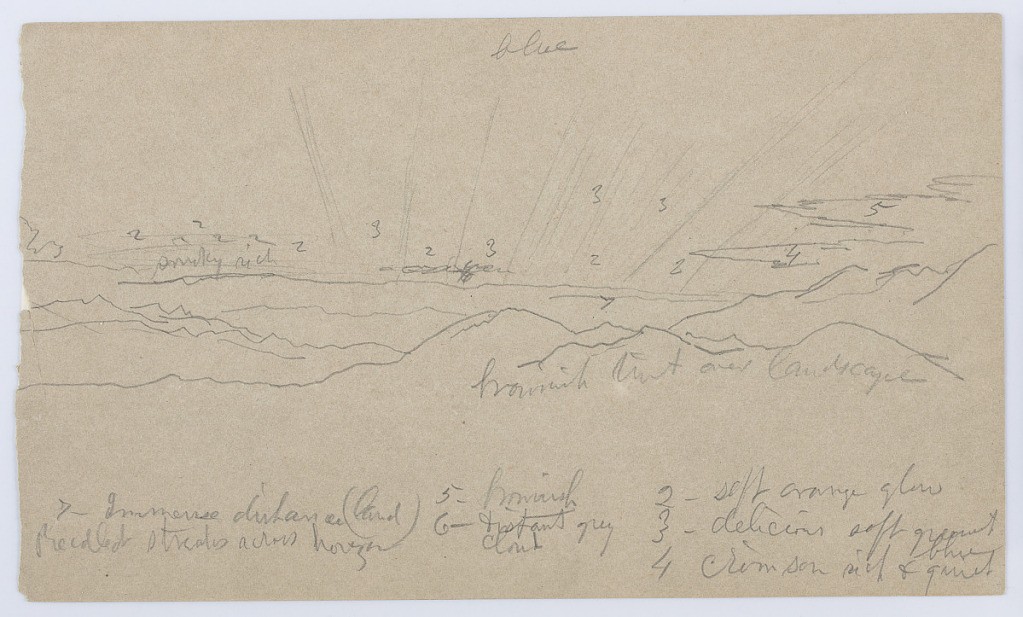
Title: Sunbeams over Mountains, Jamaica
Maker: Frederic Edwin Church, American, 1826–1900
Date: May–September 1865
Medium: Graphite and gray wove paper
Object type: Drawing
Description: Landscape sketch showing a view of sunbeams cast over a mountainous landscape in Jamaica at twilight. Rugged, sharp, and layered mountain ridges extend from the middle distance to the horizon, where rays cast by the setting sun dramatically emanate into the sky, like spokes of a wheel. Few clouds hang on either side of the sunset, at left and right, but the sky is otherwise open.